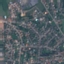
Land use / land cover: Residential